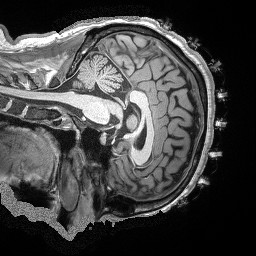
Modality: T1w
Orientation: sagittal
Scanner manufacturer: siemens
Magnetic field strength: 3 T
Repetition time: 2.53 s
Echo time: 0.00169 s